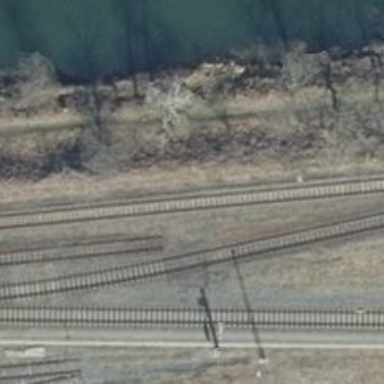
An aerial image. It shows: Abandoned railway.